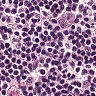
Metastatic tissue present: no